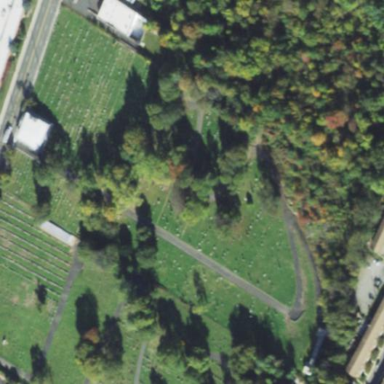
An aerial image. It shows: Cemetery.